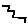
Label: zigzag